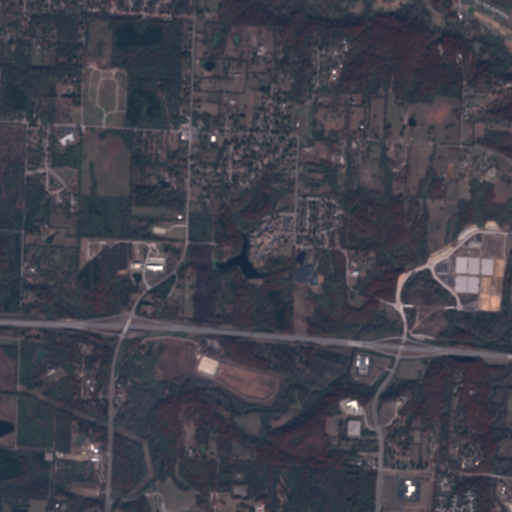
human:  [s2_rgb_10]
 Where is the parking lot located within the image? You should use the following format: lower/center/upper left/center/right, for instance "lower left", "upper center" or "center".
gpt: The parking lot is located in the center right of the image.
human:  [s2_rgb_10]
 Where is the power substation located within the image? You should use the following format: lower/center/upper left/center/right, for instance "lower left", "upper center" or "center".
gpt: The power substation is located in the lower right of the image.
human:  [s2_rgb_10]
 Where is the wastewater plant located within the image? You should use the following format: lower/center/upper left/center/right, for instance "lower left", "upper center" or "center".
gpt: The wastewater plant is located in the lower center of the image.
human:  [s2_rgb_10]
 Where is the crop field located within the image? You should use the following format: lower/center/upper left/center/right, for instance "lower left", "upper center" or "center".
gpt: There is no crop field in the image.